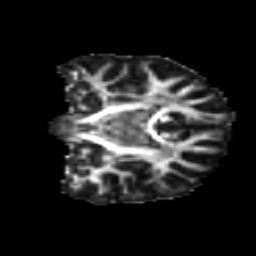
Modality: FA
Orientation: coronal
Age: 14
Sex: female
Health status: ill
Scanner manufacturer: ge
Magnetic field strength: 3 T
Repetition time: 6.752 s
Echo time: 0.079 s